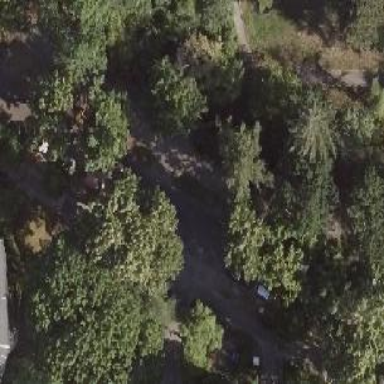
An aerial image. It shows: Avenue of deciduous broadleaved trees.